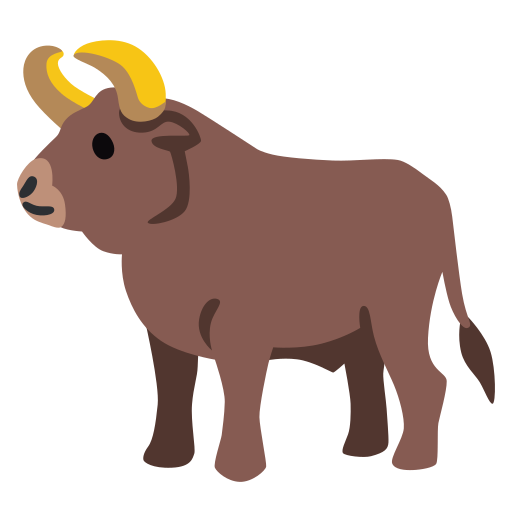
Emoji: 🐂